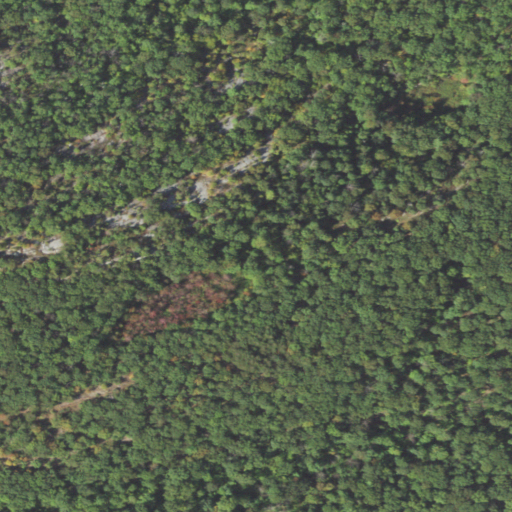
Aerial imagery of mountain in Pennsylvania named Wilkes-Barre Mountain containing deciduous forest and mixed forest